Question: In my Django project, I have many migrations directory, I want to add to my .gitignore file:
Because they are under each app directory, I do not want to add every one.

How can I add all the 'migrations' directories in it?
Now in it only like this:
'''
.idea/
'''
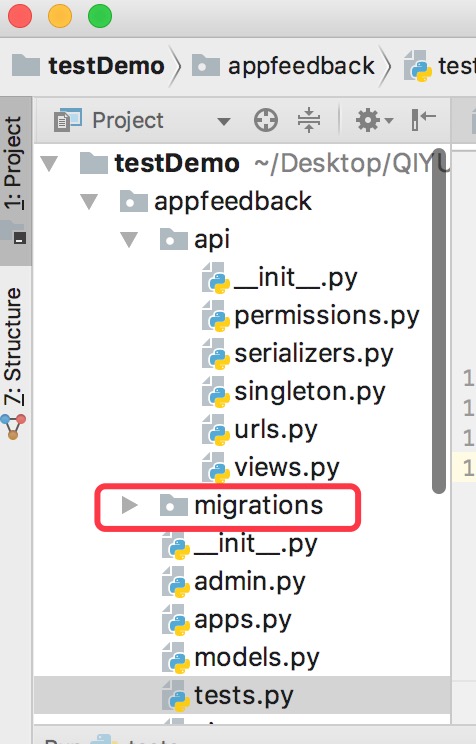
Answer: You can add "**/migrations/*" to your .gitignore file, this will add all folders and it's contents called migrations to git ignore. More informations <URL>